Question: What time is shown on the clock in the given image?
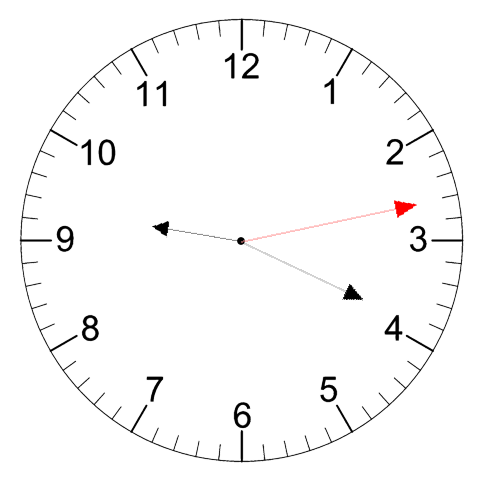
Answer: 09:19:13